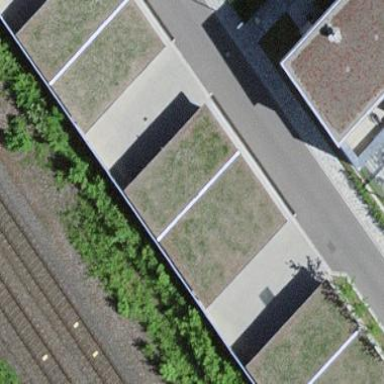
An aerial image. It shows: Carport structure.